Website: apple
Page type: payment
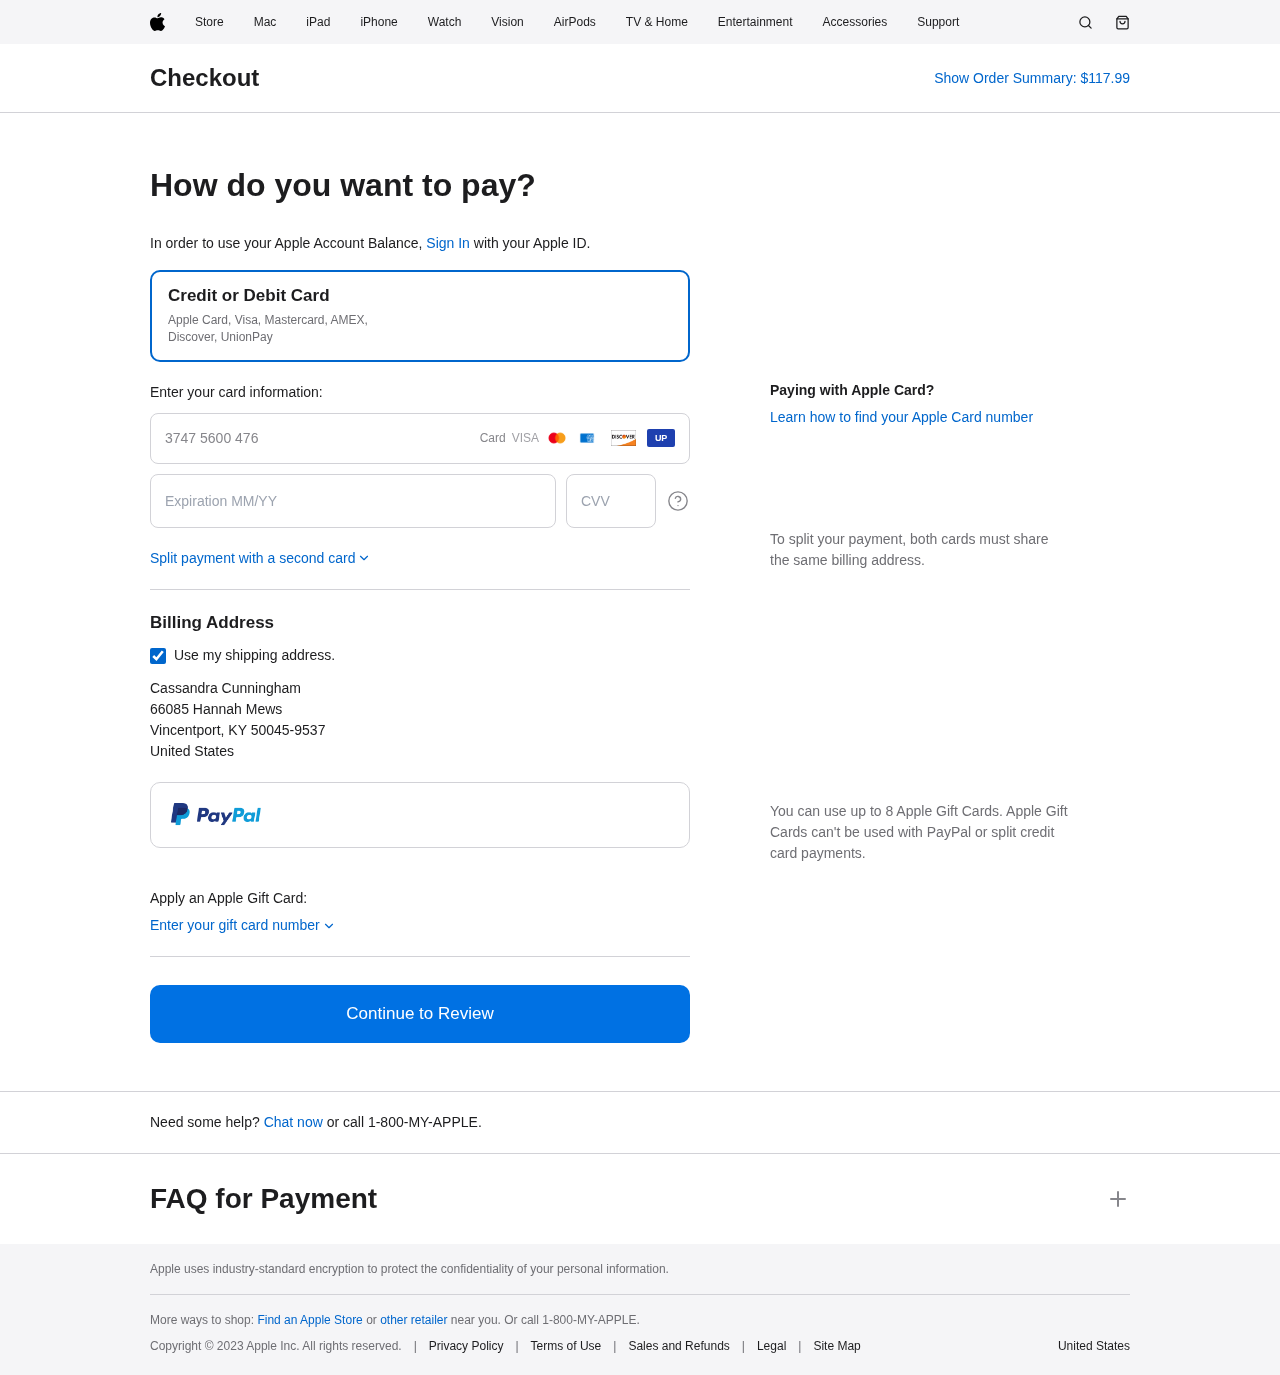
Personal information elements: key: PII_CARD_CVV
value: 3840
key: PII_CARD_EXPIRY
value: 01/28
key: PII_CARD_NUMBER
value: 3747 5600 4768 714
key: PII_COUNTRY
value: United States
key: PII_FULLNAME
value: Cassandra Cunningham
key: PII_STREET
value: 66085 Hannah Mews
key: PII_CITY_STATE_ZIP
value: Vincentport, KY 50045-9537
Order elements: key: ORDER_TOTAL
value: $117.99